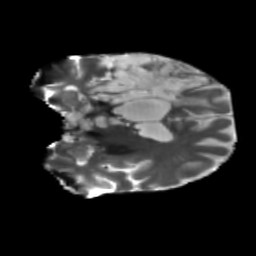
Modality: T2w
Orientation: coronal
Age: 64
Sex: male
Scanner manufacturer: siemens
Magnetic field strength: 3 T
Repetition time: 5.25 s
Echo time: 0.08 s